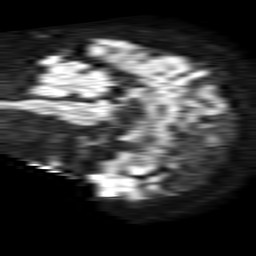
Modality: TRACE
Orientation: sagittal
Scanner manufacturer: philips
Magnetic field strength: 1.5 T
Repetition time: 4.6 s
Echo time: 0.08517 s